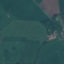
Label: Pasture